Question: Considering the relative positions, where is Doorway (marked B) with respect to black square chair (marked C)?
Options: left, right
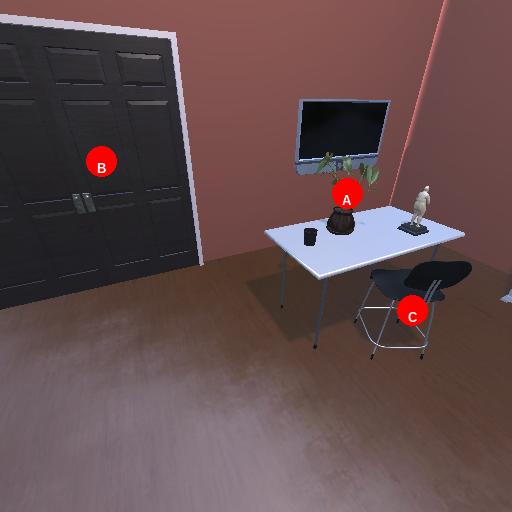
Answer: left